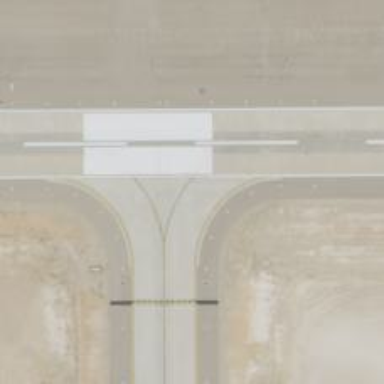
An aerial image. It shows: View of taxiway at the airport.